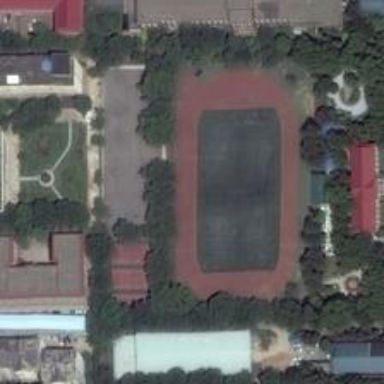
The rectangular area is made up of a football field, some tennis courts and several buildings .